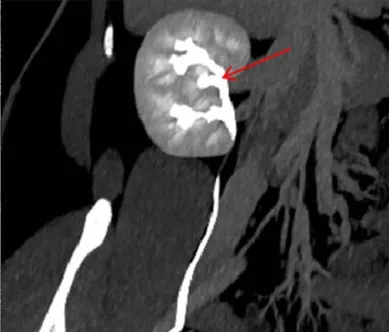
CPR. Images demonstrated that the little renal pelvis (yellow arrow) from renal shaped mass in the renal sinus drained into the calyces of the upper pole of right kidney (red arrow). MIP = maximum intensity projection; CPR = curved planar reconstruction.
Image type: radiology (ct)